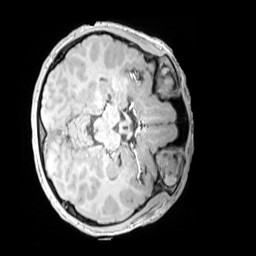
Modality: MP2RAGE
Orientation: axial
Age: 9
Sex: female
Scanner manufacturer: siemens
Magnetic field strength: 3 T
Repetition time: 4 s
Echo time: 0.00303 s